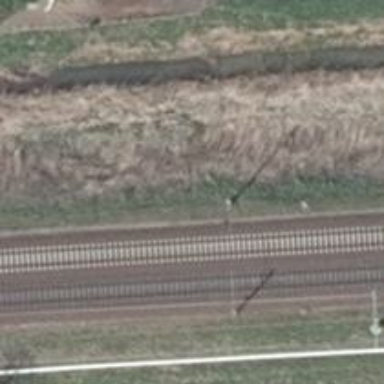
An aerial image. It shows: Milestone along the railway track with catenary mast.